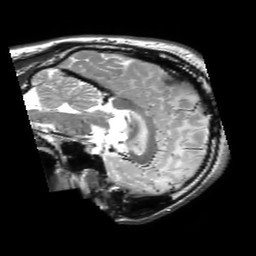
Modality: T2w
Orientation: sagittal
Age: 24
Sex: male
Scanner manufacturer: philips
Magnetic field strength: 3 T
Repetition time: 3 s
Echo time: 0.08 s